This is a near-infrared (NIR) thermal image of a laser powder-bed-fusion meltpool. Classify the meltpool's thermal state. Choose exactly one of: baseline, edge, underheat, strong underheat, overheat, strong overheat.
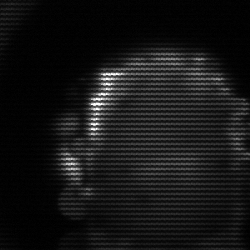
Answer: baseline